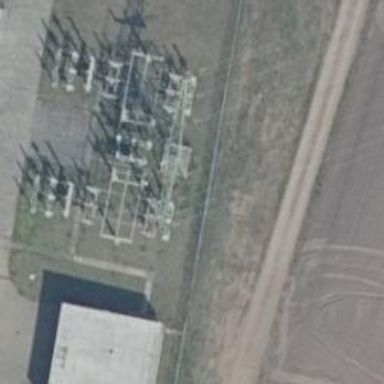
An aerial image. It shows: Power line with three cables.